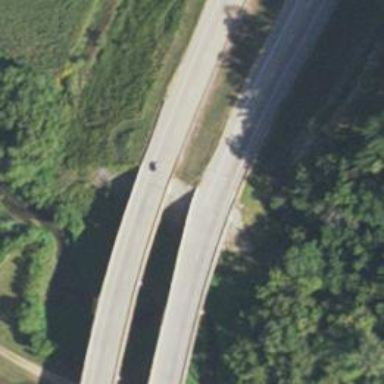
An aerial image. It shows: Motorway bridge over road.